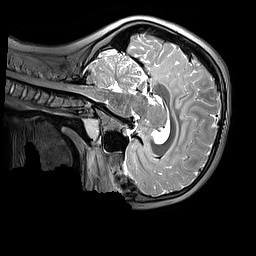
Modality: T2w
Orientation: sagittal
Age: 11
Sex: male
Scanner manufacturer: siemens
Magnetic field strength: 3 T
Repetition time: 3.2 s
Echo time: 0.408 s